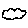
Label: cloud